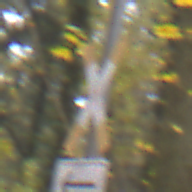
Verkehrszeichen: Andreaskreuz
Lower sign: RichtungsangabeDurchPfeile1
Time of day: MorningAfternoon
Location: Outdoor (Nature)
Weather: Overcast
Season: Autumn
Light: Natural